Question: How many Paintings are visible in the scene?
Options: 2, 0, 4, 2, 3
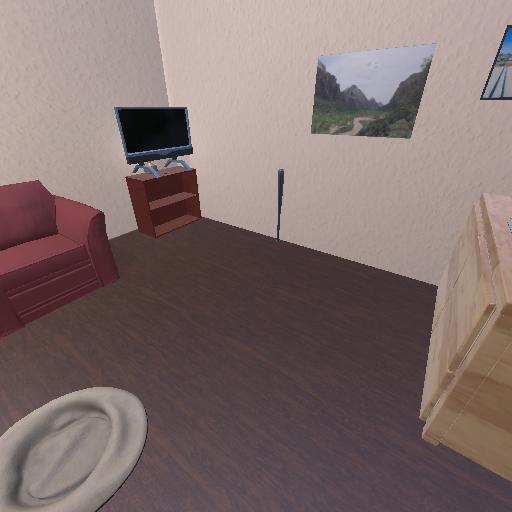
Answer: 2